Question: I am working on a project now where I am trying to display twitter widgets. I have the twitter names for the users, and would like to display their tweets. I am able to display it with my own css etc., but not as a twitter widget.
Is it at all possible to make an actual <URL> for an arbitrary user, or do we need to manually make a new widget in twitter for every user we want? I have been pulling my hair for hours or even days now, but have not been able to figure this out.
I am using Rails and the <URL>.
If I had @twitterapi as a twitter name in my database I would like to be able to display a widget that looks like this, without having to manually make one in my twitter account.

Is this possible? Should I go with faking the styling and make it from the twitter data I have? Anyone have any good tips?
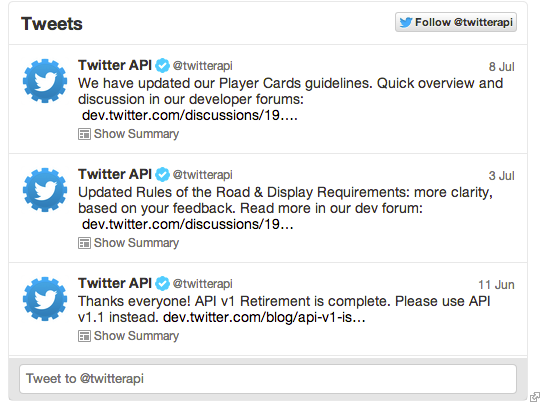
Answer: Check out the Twitter's gem API here: <URL>
In short, it is possible. You would just have to include Twitter in your app and then call:
'''
Twitter.user_timeline("username")
'''
Just beware that Twitter limits the amount of anonymous requests. So, it would be better if you set up your Twitter dev account and get your credentials.
Source: <URL>